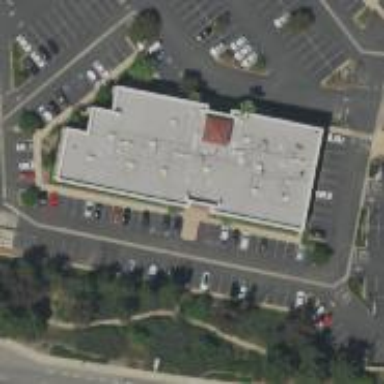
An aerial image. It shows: Healthcare clinic.